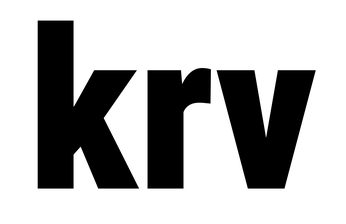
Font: Roboto_Condensed_Black